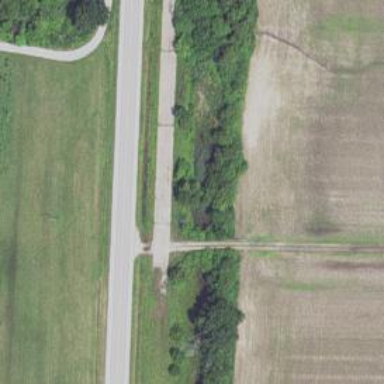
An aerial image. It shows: Track road.